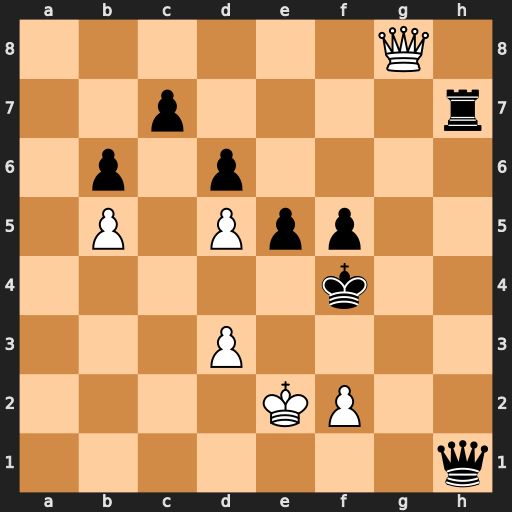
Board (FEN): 6Q1/2p4r/1p1p4/1P1Ppp2/5k2/3P4/4KP2/7q
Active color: w
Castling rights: -
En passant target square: -
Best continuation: Qg3#